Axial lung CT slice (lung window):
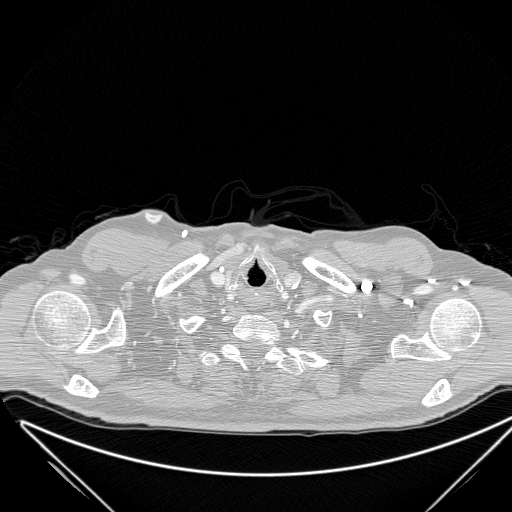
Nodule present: no